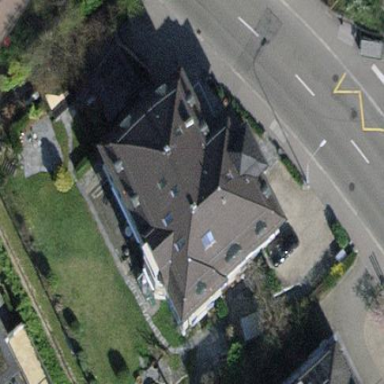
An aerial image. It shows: Building with half-hipped roof shape.